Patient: sex F, age 43
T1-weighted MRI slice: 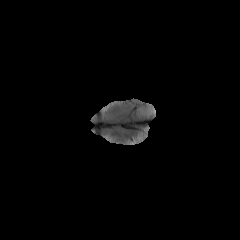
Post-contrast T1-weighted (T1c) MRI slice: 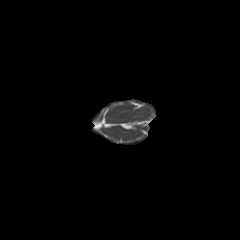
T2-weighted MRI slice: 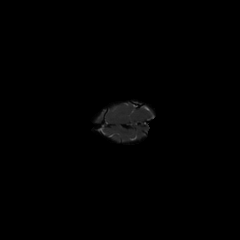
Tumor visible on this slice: no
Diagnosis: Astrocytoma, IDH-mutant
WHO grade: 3